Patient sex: F
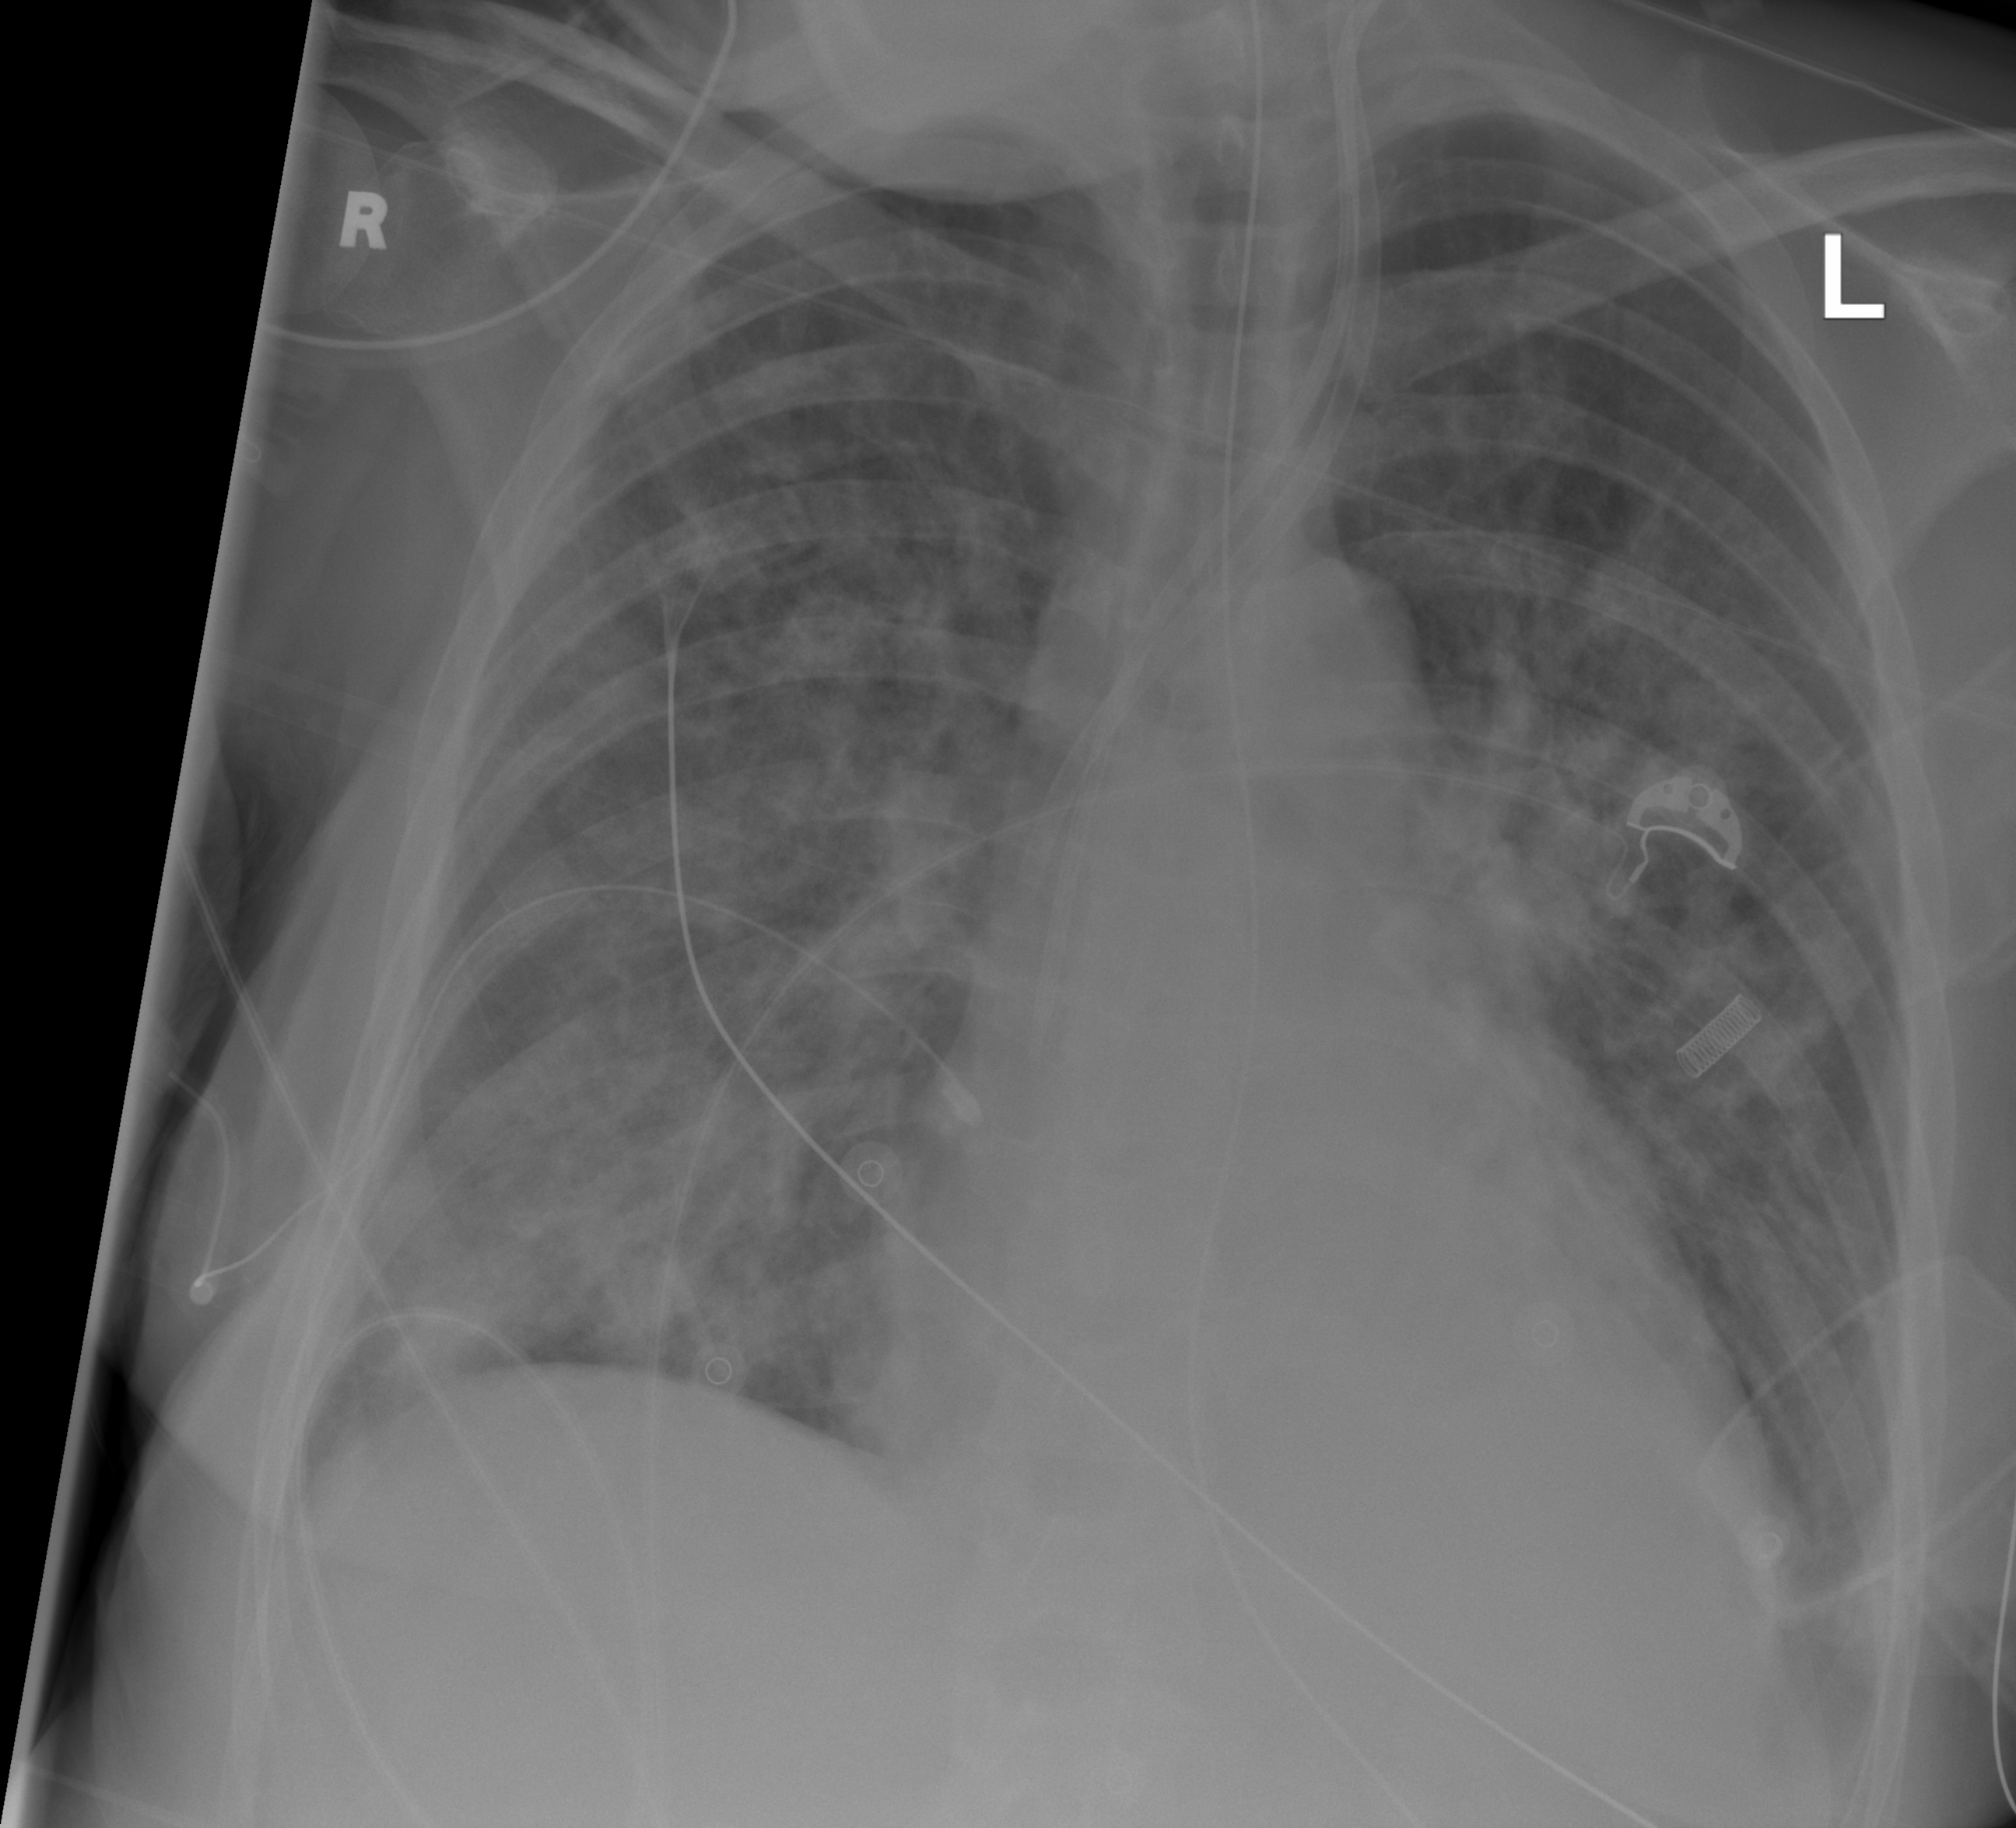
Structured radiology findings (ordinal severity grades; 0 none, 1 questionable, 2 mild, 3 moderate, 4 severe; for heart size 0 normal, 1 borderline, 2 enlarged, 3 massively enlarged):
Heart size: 2
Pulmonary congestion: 2
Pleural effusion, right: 0
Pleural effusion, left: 2
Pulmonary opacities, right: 3
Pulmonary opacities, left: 3
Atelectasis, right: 2
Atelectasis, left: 2